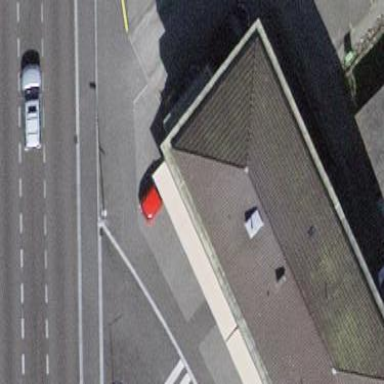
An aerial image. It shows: Office building.